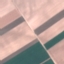
Land use / land cover: AnnualCrop